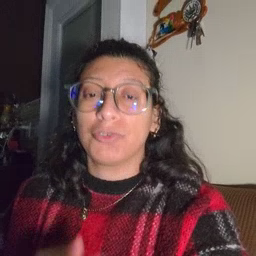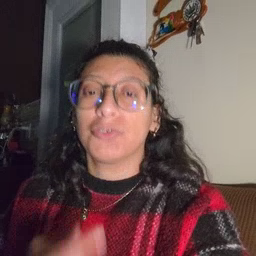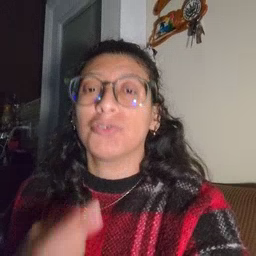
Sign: thirsty